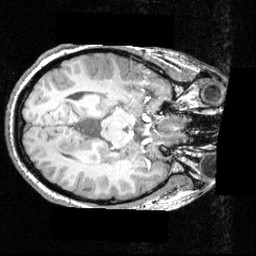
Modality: T1w
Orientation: axial
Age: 24
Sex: male
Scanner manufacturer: siemens
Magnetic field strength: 3.951 T
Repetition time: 2.5 s
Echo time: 0.00393 s